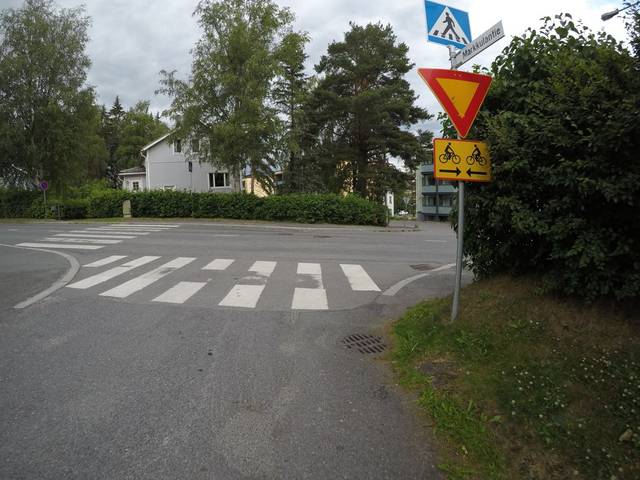
Region: Finland
Coordinates: 60.986, 24.456